【题型】解答题　【知识点】解析几何　【难度】medium
已知椭圆$\Gamma$:$\dfrac{x^2}{4} + \dfrac{y^2}{2} = 1$，$F_1$，$F_2$为$\Gamma$的左、右焦点，点$A$在$\Gamma$上，直线$l$与圆$C$:$x^2 + y^2 = 2$相切。

(1) 求$\triangle AF_1F_2$的周长；\\
(2) 若直线$l$经过$\Gamma$的右顶点，求直线$l$的方程；\\
(3) 设点$D$在直线$y = 2$上，$O$为原点，若$OA \perp OD$，求证：直线$AD$与圆$C$相切。
【解答】
【答案】(1) $\boldsymbol{4 + 2\sqrt{2}}$；\\
(2) $\boldsymbol{x - y - 2 = 0}$或$\boldsymbol{x + y - 2 = 0}$；\\
(3) 证明见解析

【知识点】过圆外一点的圆的切线方程、椭圆中焦点三角形的周长问题、根据椭圆方程求$a$、$b$、$c$、椭圆中的定值问题

【分析】
(1) 根据题意结合椭圆的定义分析求解；\\
(2) 直线$l$:$y = k(x - 2)$，结合直线与圆相切列式求解；\\
(3) 设$D(m,2)$，$A(2\cos\theta,\sqrt{2}\sin\theta)$，根据垂直关系可得$\sin\theta = -\dfrac{\sqrt{2}}{2}m\cos\theta$，求直线$AD$的方程，证明圆心$O(0,0)$到直线$AD$的距离$d = \sqrt{2}$即可。

【详解】
(1) 设椭圆$\Gamma$的半长轴为$a > 0$，半短轴为$b > 0$，半焦距为$c > 0$，\\
则$a = 2$，$b = \sqrt{2}$，$c = \sqrt{a^2 - b^2} = \sqrt{2}$，\\
所以$\triangle AF_1F_2$的周长为$|AF_1| + |AF_2| + |F_1F_2| = 2a + 2c = 4 + 2\sqrt{2}$。

(2) 由题意可知：直线$l$经过$\Gamma$的右顶点$(2,0)$，圆$C$的圆心为$O(0,0)$，半径$r = \sqrt{2}$，\\
若直线$l$与圆$C$相切，显然直线$l$的斜率存在，设直线$l$:$y = k(x - 2)$，即$kx - y - 2k = 0$，\\
则$\dfrac{|0 - 0 - 2k|}{\sqrt{1 + k^2}} = \sqrt{2}$，解得$k = \pm 1$，\\
所以直线$l$的方程为$x - y - 2 = 0$或$x + y - 2 = 0$。

(3) 设$D(m,2)$，$A(2\cos\theta,\sqrt{2}\sin\theta)$，则$\overrightarrow{OD} = (m,2)$，$\overrightarrow{OA} = (2\cos\theta,\sqrt{2}\sin\theta)$，\\
若$OA \perp OD$，则$\overrightarrow{OD} \cdot \overrightarrow{OA} = 2m\cos\theta + 2\sqrt{2}\sin\theta = 0$，即$\sin\theta = -\dfrac{\sqrt{2}}{2}m\cos\theta$，\\
又因为$\overrightarrow{DA} = (2\cos\theta - m,\sqrt{2}\sin\theta - 2) = (2\cos\theta - m,-m\cos\theta - 2)$，\\
设直线$AD$上任一点$P(x,y)$，则$\overrightarrow{DP} = (x - m,y - 2)$，\\
因为$\overrightarrow{DA} \parallel \overrightarrow{DP}$，则$(2\cos\theta - m)(y - 2) = (-m\cos\theta - 2)(x - m)$，\\
整理得$(m\cos\theta + 2)x + (2\cos\theta - m)y - (m^2 + 4)\cos\theta = 0$，\\
即直线$l$的方程为$(m\cos\theta + 2)x + (2\cos\theta - m)y - (m^2 + 4)\cos\theta = 0$，\\
圆心$O(0,0)$到直线$AD$的距离
\[
d = \dfrac{|(m^2 + 4)\cos\theta|}{\sqrt{(m\cos\theta + 2)^2 + (2\cos\theta - m)^2}} = \dfrac{\sqrt{m^2 + 4}|\cos\theta|}{\sqrt{1 + \cos^2\theta}}
\]
\[
= \dfrac{\sqrt{m^2 + 4}|\cos\theta|}{\sqrt{2\cos^2\theta + \sin^2\theta}} = \dfrac{\sqrt{m^2 + 4}|\cos\theta|}{\sqrt{2\cos^2\theta + \dfrac{1}{2}m^2\cos^2\theta}} = \sqrt{2},
\]\\
所以直线$AD$与圆$C$相切。

【点睛】方法点睛：求解定值问题的三个步骤
(1) 由特例得出一个值，此值一般就是定值；\\
(2) 证明定值，有时可直接证明定值，有时将问题转化为代数式，可证明该代数式与参数（某些变量）无关；也可令系数等于零，得出定值；\\
(3) 得出结论。
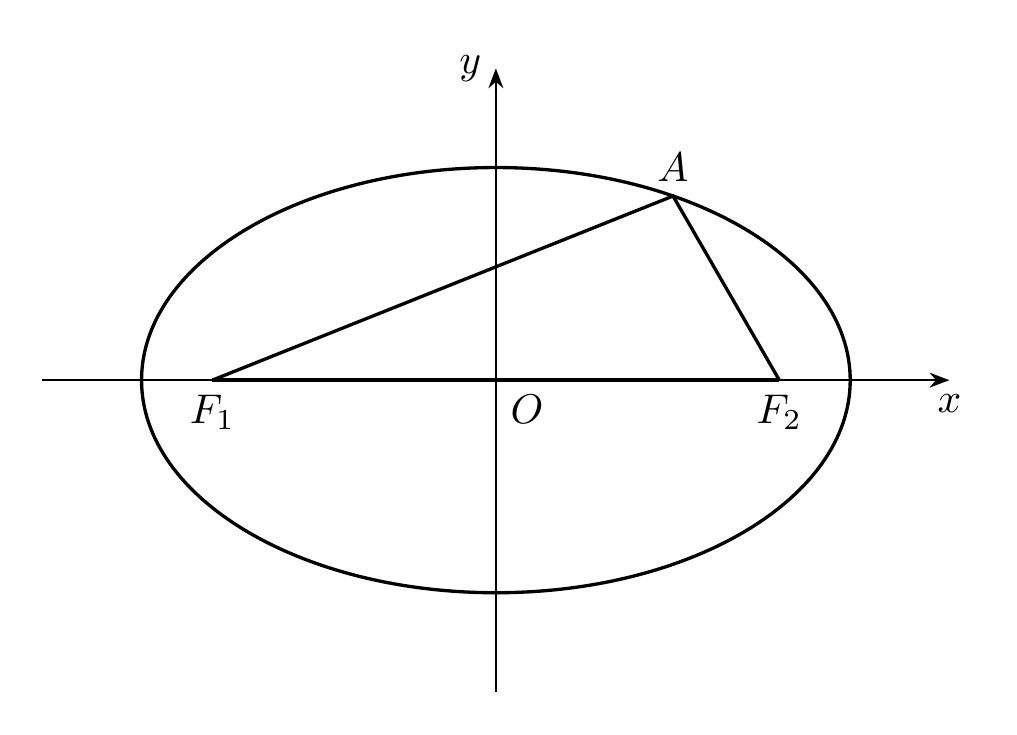
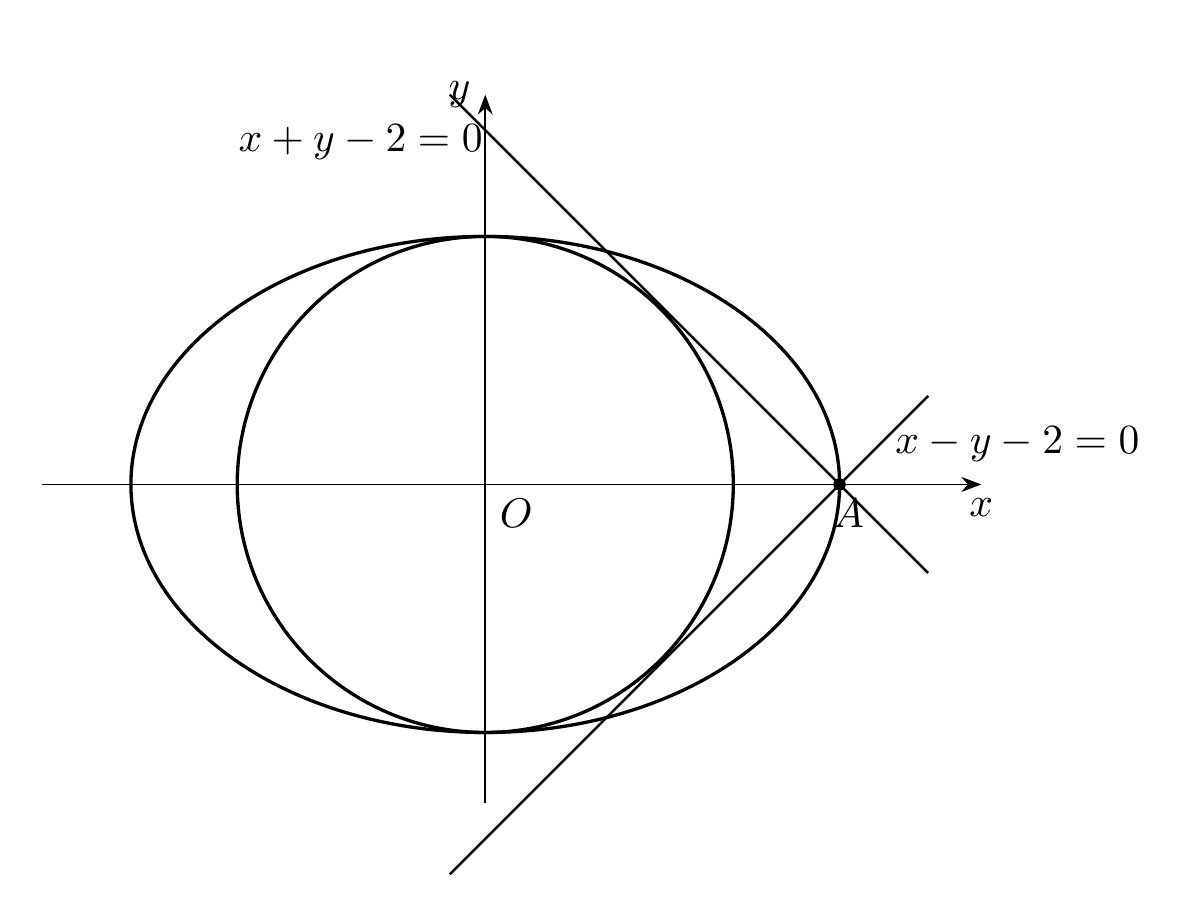
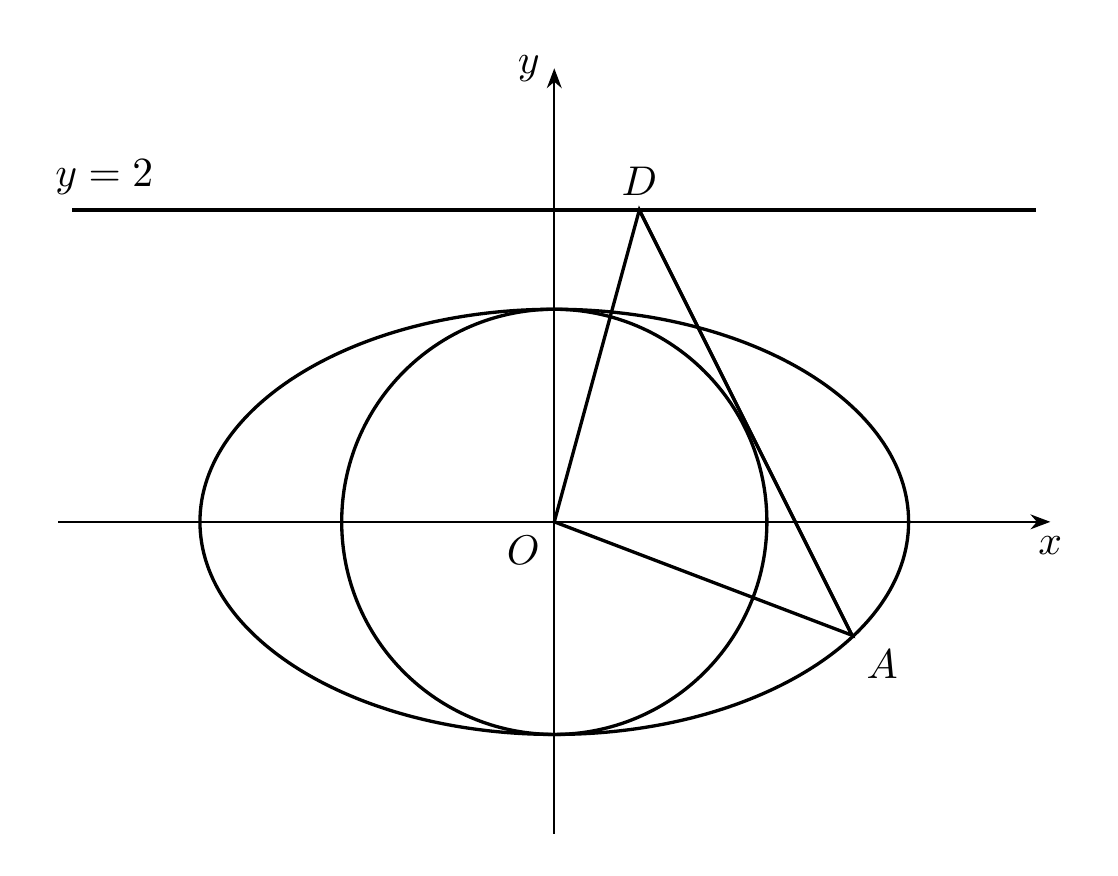